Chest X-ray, PA view. Patient: 36 years old, sex M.
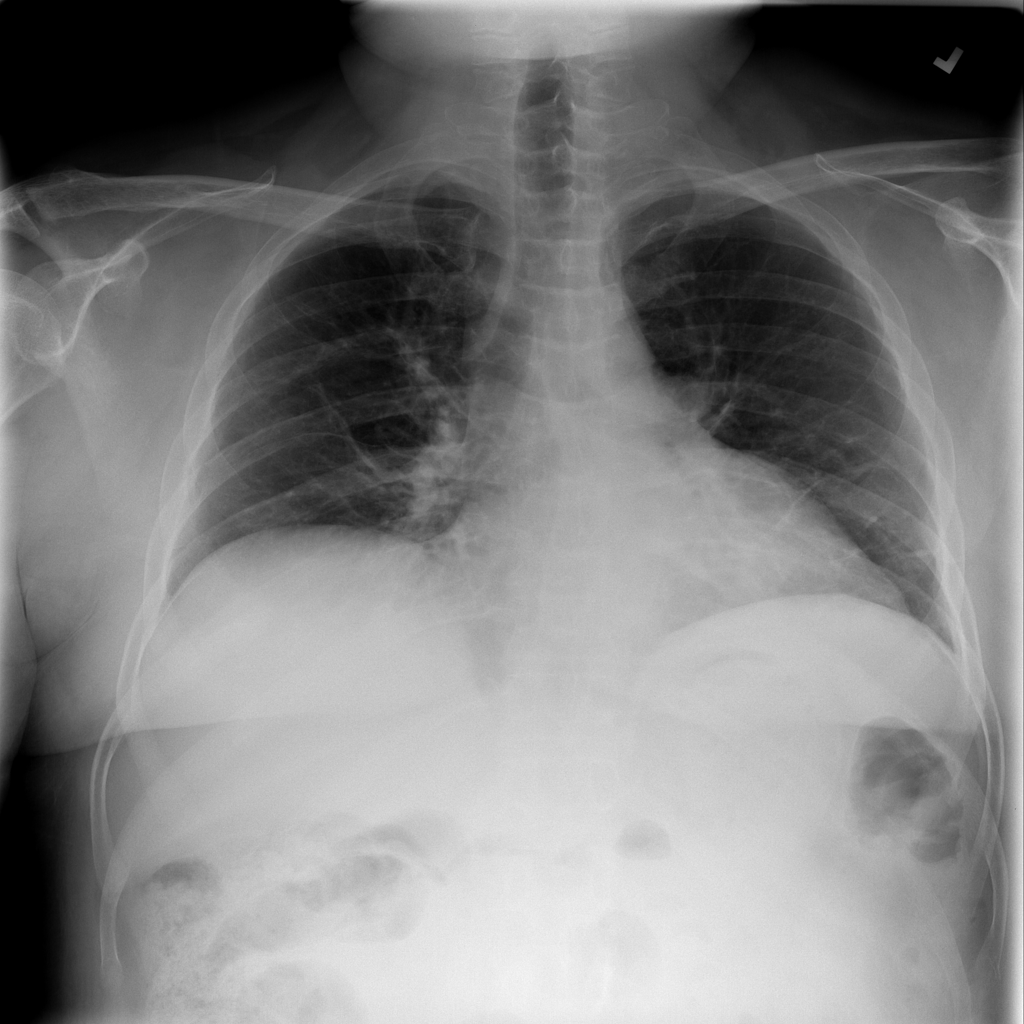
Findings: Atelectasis